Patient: sex M, age 60
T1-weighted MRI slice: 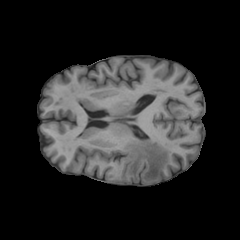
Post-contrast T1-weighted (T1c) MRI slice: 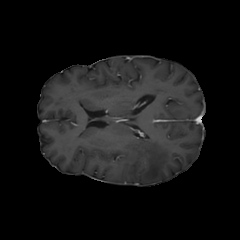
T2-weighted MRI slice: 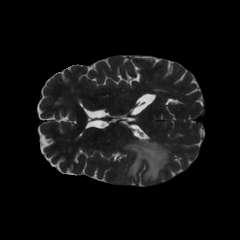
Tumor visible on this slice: yes
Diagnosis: Glioblastoma, IDH-wildtype
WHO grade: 4